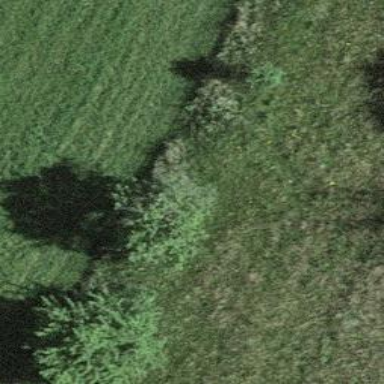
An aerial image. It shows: Single tag "natural: tree."